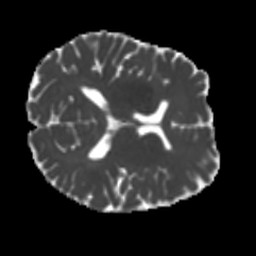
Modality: MD
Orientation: axial
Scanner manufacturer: siemens
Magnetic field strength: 3 T
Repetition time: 4 s
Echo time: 0.0594 s